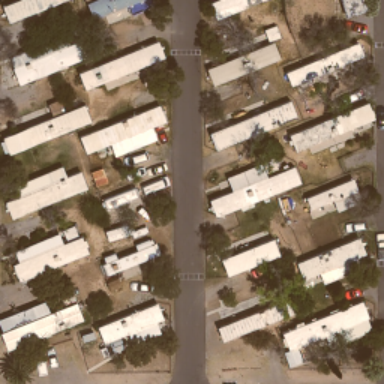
Many mobile homes arranged in lines in the mobile home park .